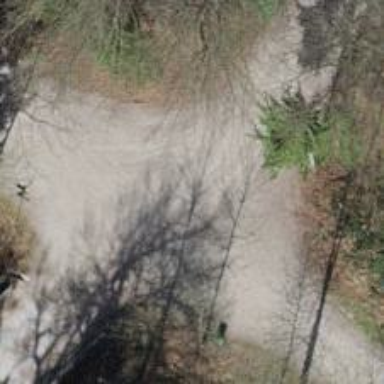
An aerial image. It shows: Gravel track with grade2 tracktype.